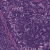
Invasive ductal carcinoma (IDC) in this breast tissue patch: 0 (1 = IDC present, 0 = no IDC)